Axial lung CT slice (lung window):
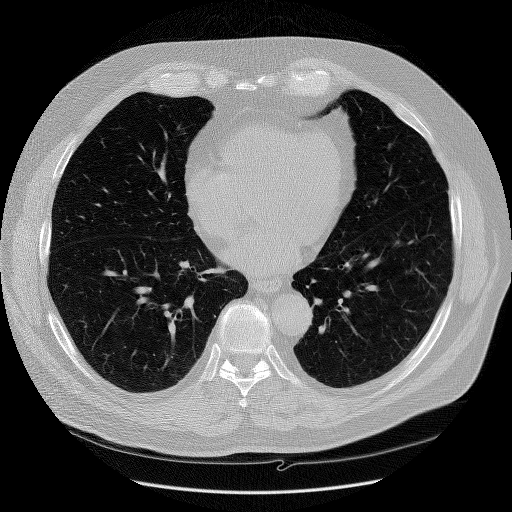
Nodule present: no